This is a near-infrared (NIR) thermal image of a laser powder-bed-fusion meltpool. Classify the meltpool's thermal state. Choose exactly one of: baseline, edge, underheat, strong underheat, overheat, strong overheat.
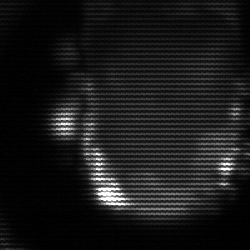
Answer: baseline